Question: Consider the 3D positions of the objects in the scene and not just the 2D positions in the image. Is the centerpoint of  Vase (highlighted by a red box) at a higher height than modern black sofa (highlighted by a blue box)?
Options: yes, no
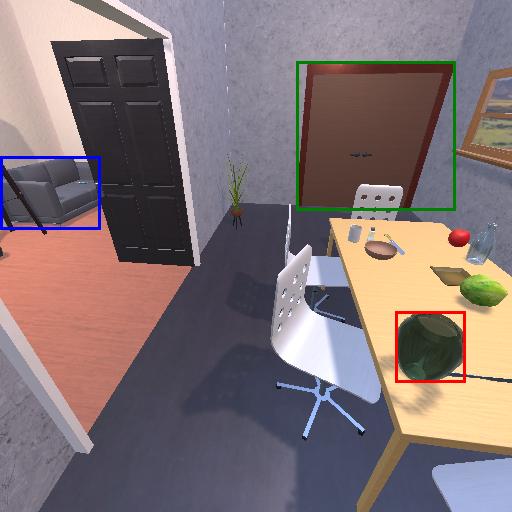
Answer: yes